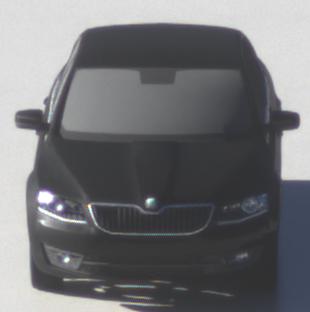
Make: Skoda
Model: Octavia 1.2 TSI
Detailed model: Octavia (III) Limousine
Model produced from: 2013/02
Model produced until: 2015/04
Doors: 5
Color: black
Road condition: wet road
Daytime: morning or afternoon
Contrast: high contrast